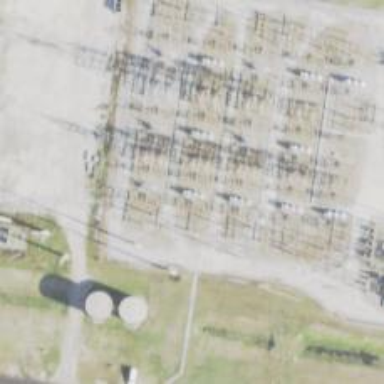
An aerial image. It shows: Switch used for power control.